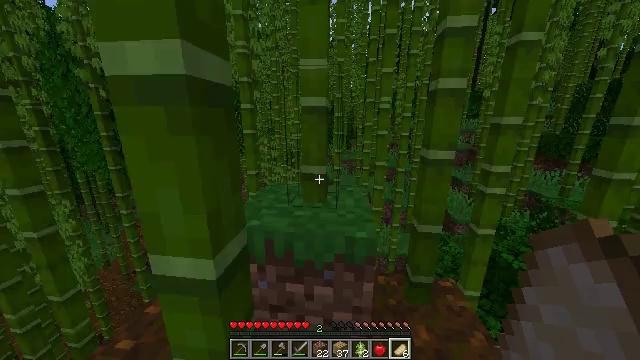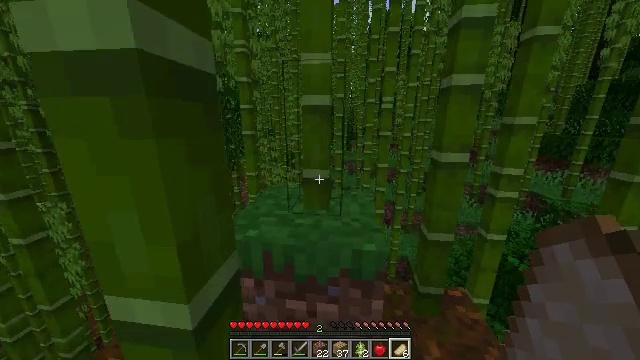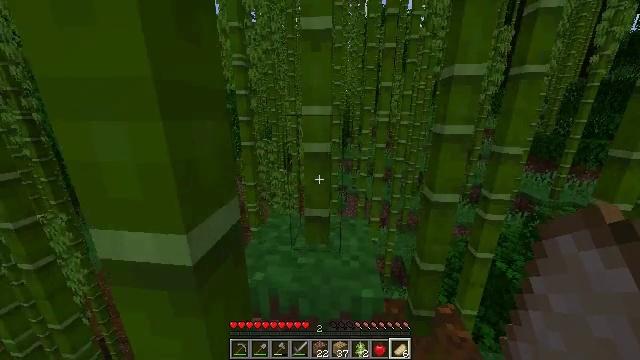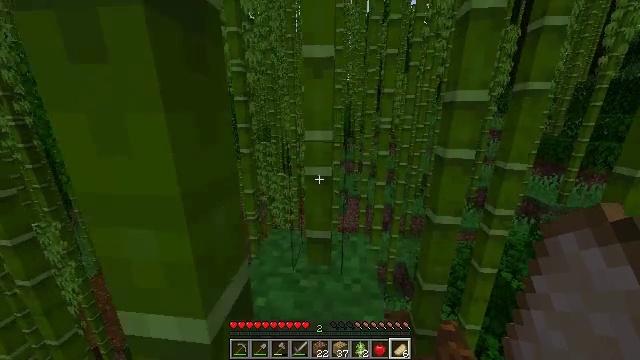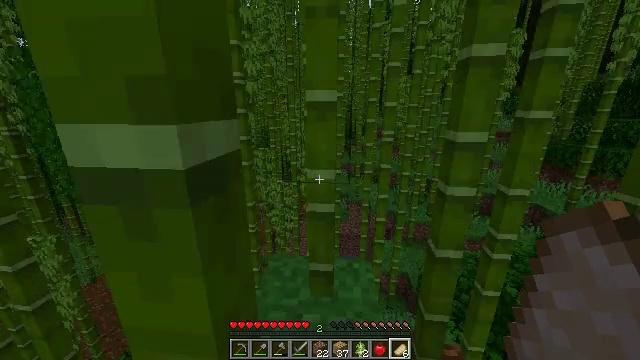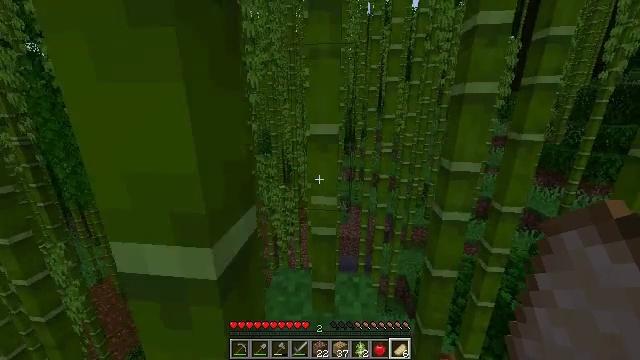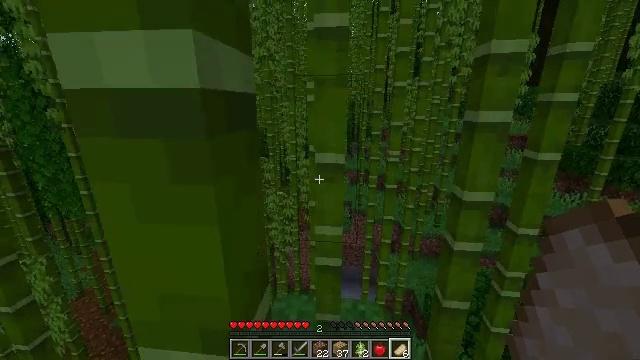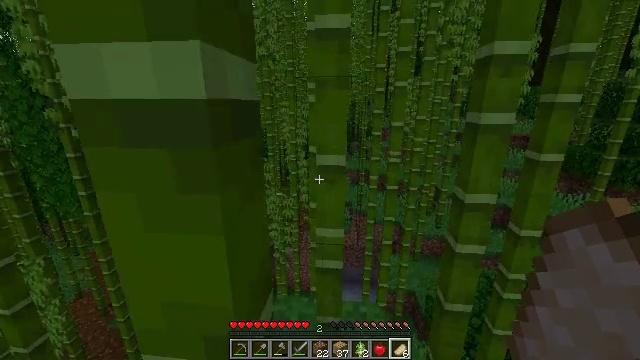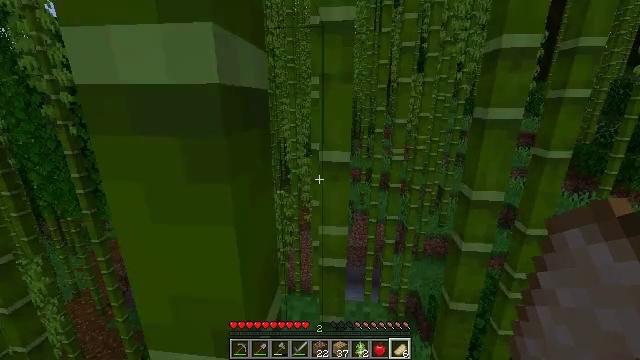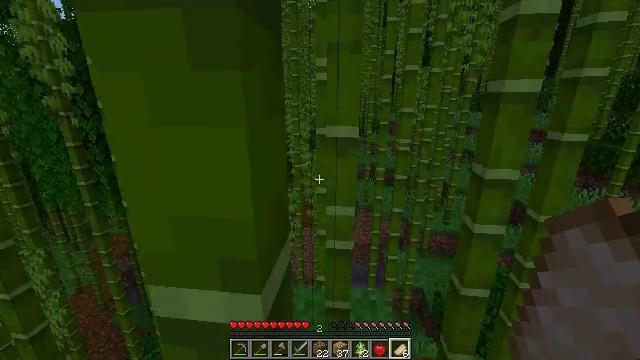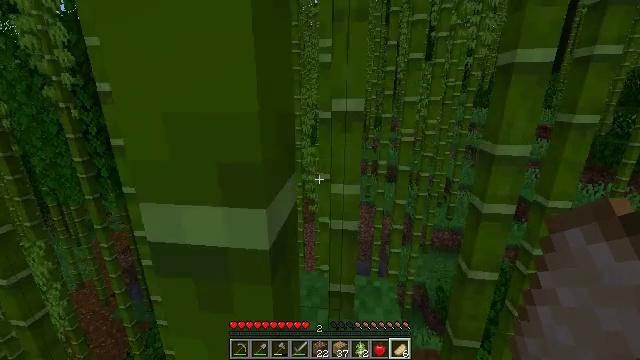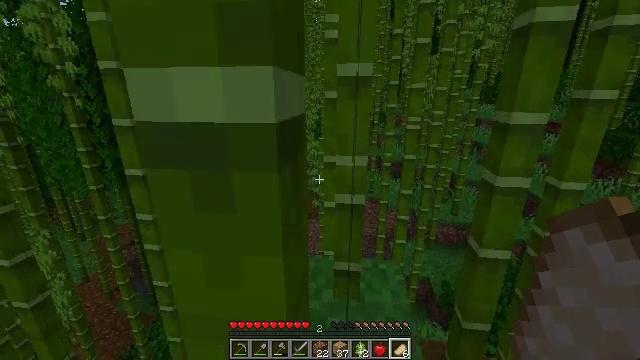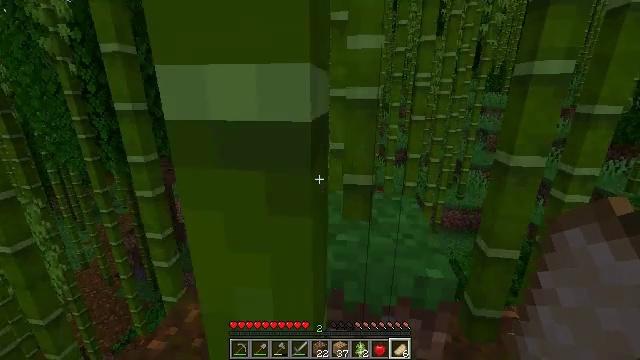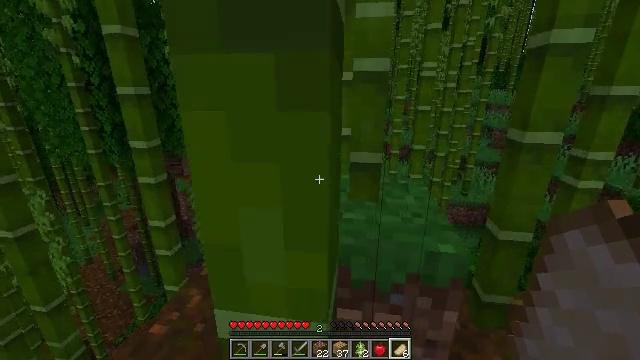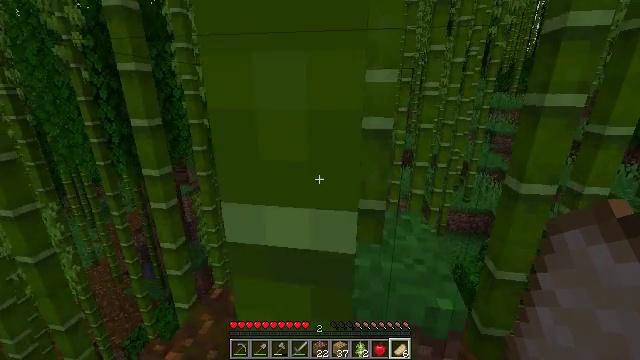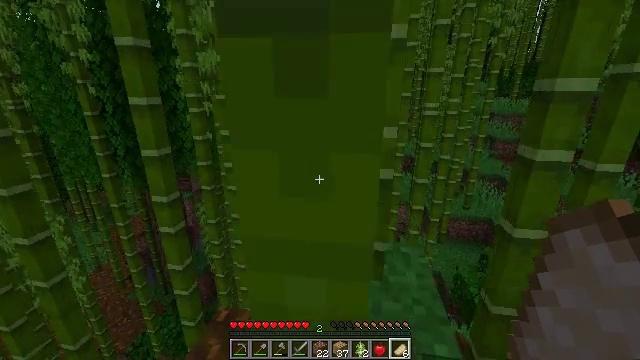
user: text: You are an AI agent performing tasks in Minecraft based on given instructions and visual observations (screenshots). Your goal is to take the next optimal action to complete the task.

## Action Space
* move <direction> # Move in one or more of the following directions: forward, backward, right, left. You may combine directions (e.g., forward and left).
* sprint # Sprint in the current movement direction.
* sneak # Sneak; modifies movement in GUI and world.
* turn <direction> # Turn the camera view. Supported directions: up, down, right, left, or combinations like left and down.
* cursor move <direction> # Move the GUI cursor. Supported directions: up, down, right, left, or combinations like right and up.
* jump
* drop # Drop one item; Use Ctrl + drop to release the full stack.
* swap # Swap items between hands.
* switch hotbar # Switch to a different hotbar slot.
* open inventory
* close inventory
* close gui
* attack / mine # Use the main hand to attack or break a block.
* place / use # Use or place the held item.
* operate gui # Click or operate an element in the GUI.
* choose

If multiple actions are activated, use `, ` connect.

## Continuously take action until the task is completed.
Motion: motion action
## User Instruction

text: Use right equipment to gather melon.
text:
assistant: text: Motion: move forward, sprint
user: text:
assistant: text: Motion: move forward, sprint, turn right and down, jump
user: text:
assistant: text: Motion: move forward, sprint
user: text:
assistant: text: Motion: move forward, sprint
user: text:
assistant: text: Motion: move forward, sprint
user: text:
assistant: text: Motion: move forward, sprint
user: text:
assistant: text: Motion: move forward, sprint
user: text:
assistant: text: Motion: move forward, sprint
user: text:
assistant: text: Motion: move forward, sprint
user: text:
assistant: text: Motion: move forward, sprint
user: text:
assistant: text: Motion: move forward, sprint, jump
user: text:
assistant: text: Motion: move forward, sprint, jump
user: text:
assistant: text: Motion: move forward, sprint, jump
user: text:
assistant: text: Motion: move forward, sprint, jump
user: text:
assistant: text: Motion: move forward, sprint, jump
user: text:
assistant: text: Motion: move forward, sprint
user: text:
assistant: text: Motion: move forward and move left, sprint
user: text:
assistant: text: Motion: move forward and move left, sprint
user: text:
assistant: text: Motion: move forward and move left, sprint
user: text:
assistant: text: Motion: move forward and move left, sprint
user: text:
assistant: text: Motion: move forward and move left, sprint
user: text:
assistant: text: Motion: move forward and move left, sprint
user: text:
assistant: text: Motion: move forward and move left, sprint
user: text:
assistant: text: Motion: move forward and move left, sprint
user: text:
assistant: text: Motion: move forward and move left, sprint
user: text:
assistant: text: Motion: move forward and move left, sprint
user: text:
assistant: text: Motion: move forward, sprint
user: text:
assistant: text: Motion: move forward, sprint
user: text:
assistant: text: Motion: move forward, sprint
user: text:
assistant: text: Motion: move forward, sprint